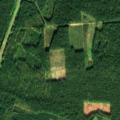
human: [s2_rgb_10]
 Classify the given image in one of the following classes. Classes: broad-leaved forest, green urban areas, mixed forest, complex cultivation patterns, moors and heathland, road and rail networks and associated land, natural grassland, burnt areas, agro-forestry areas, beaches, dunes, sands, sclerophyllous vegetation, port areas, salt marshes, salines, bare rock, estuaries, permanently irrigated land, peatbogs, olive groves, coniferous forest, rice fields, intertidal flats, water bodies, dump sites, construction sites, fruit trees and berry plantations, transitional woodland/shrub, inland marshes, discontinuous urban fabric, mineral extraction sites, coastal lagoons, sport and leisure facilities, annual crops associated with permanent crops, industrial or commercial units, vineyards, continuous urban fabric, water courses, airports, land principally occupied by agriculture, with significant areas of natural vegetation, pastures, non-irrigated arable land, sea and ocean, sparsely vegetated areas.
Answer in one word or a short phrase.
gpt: land principally occupied by agriculture, with significant areas of natural vegetation, coniferous forest